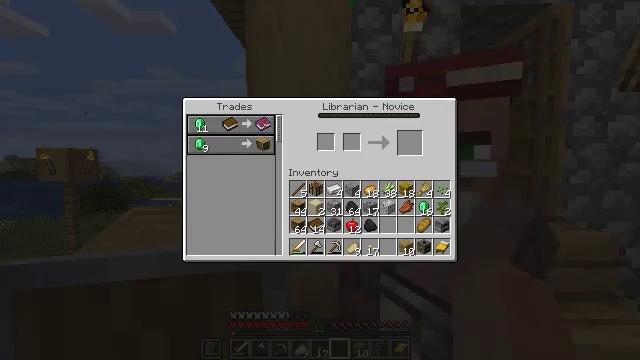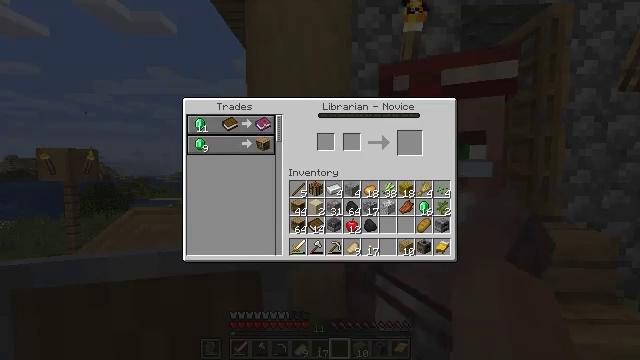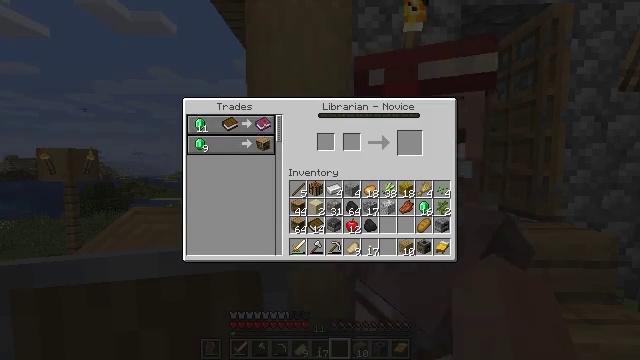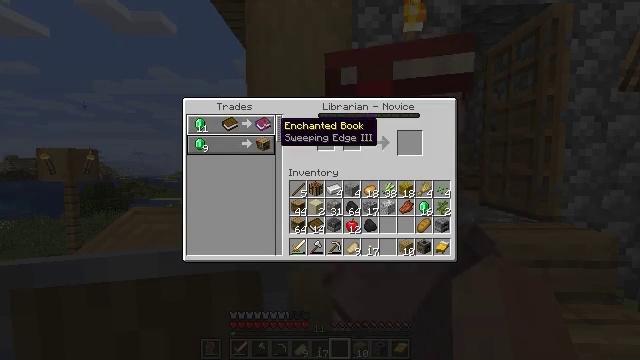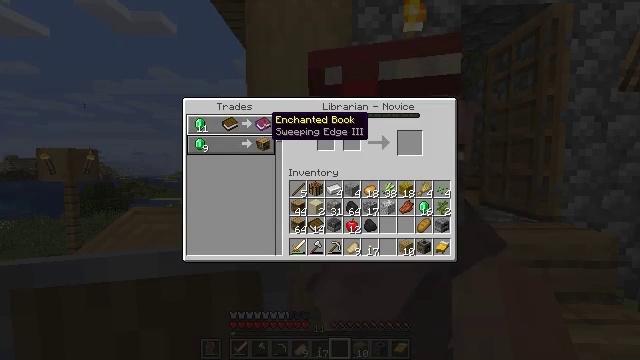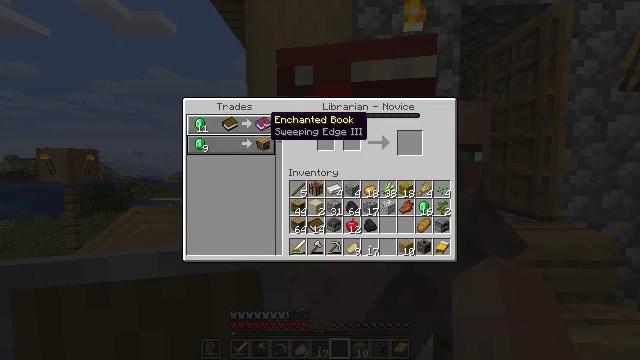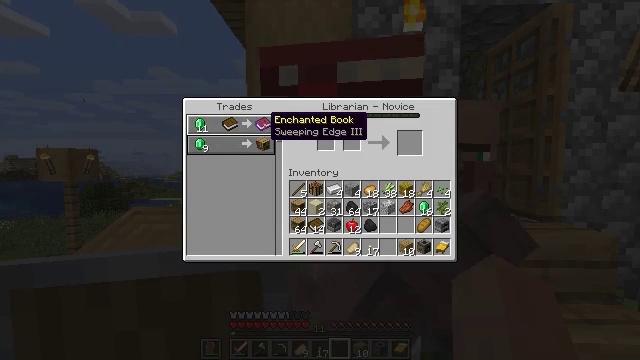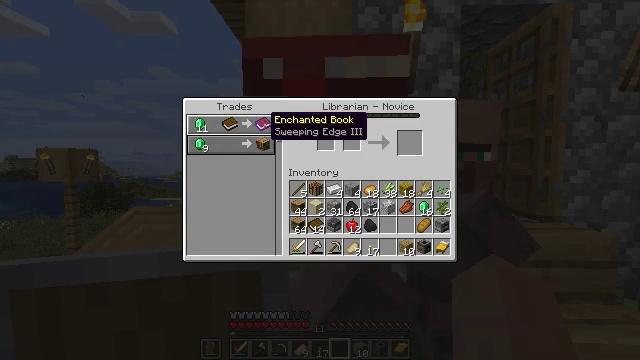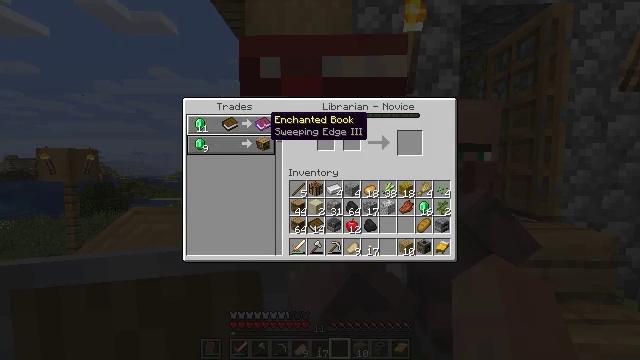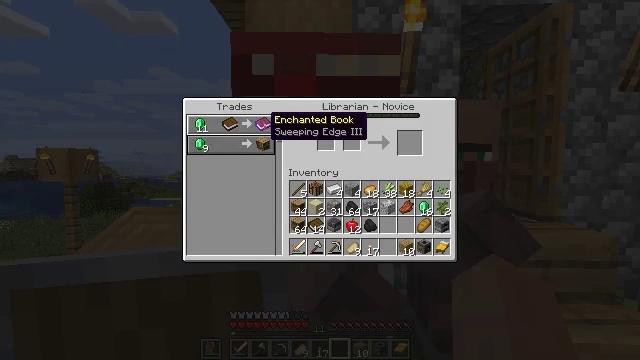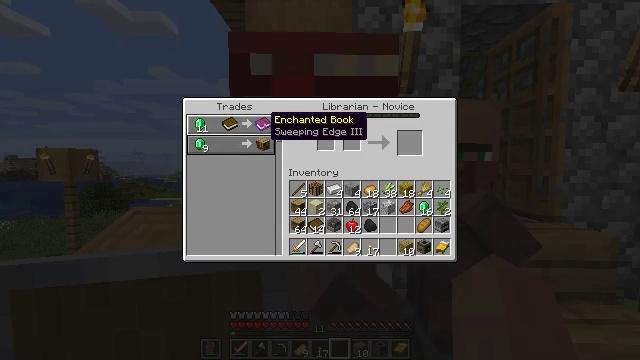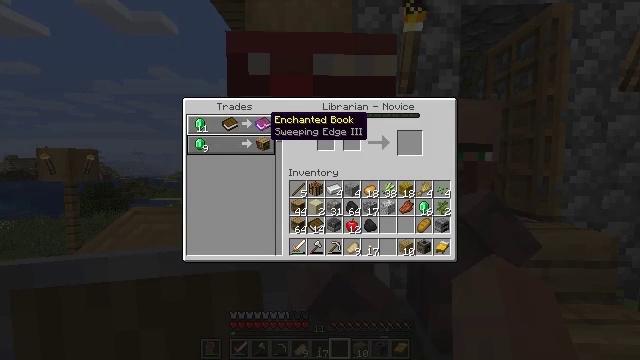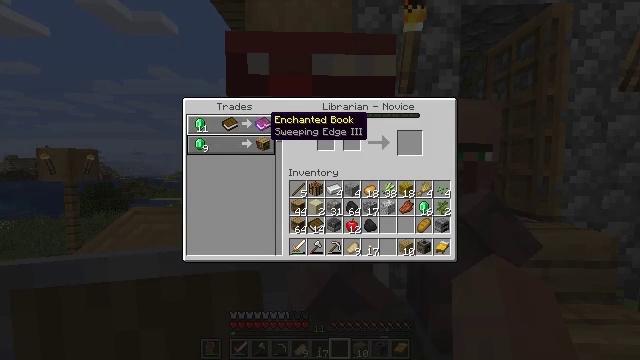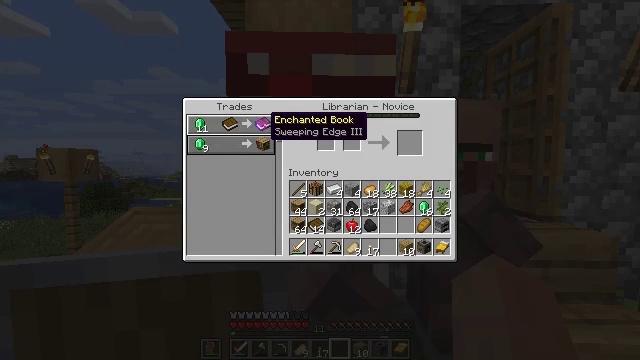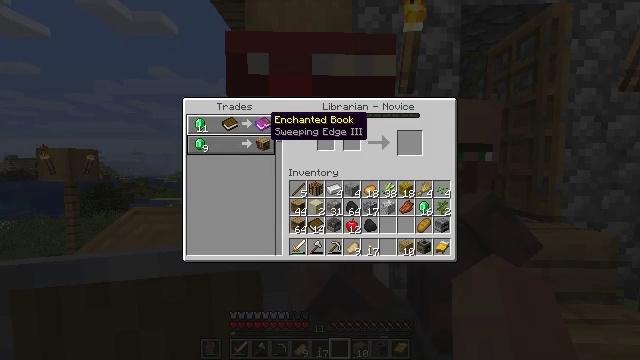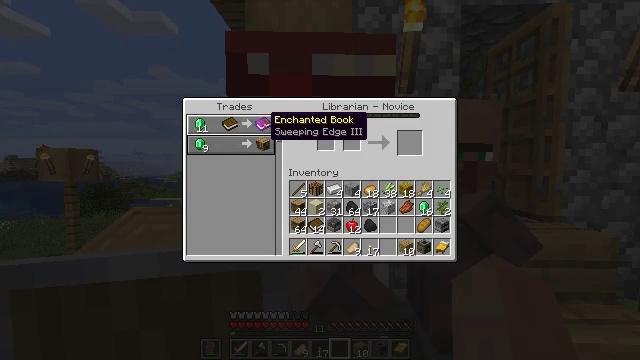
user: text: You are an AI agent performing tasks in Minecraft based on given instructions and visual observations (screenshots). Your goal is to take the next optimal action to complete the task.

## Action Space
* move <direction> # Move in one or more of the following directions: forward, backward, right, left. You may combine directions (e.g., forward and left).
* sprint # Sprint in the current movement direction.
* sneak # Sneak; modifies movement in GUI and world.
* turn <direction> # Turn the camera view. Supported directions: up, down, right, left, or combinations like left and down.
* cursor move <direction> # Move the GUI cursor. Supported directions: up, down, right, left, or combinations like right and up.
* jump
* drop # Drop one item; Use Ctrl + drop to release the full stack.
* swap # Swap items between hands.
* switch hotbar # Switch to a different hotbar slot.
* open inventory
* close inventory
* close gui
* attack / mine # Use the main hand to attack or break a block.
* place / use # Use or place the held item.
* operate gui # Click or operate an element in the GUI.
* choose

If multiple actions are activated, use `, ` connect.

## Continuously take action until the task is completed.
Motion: motion action
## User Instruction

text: Get an enchanted book using the enchanting table.
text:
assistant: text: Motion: cursor move left and up
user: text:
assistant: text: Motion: cursor move left and up
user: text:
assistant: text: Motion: cursor move left and up
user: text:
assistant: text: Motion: cursor move left
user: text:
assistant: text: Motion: no_op
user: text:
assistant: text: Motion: no_op
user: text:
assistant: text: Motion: no_op
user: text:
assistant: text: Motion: no_op
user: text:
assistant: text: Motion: no_op
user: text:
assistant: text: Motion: no_op
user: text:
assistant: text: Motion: no_op
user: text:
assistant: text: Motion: no_op
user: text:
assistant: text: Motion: no_op
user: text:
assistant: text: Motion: no_op
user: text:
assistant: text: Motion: no_op
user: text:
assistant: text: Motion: no_op
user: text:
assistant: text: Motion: no_op
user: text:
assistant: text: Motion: no_op
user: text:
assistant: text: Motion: no_op
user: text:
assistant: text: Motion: no_op
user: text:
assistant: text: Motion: no_op
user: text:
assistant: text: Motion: no_op
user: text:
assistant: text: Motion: no_op
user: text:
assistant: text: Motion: no_op
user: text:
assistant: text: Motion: no_op
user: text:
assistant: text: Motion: no_op
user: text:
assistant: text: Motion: no_op
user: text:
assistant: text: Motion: no_op
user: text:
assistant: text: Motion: no_op
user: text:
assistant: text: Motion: no_op